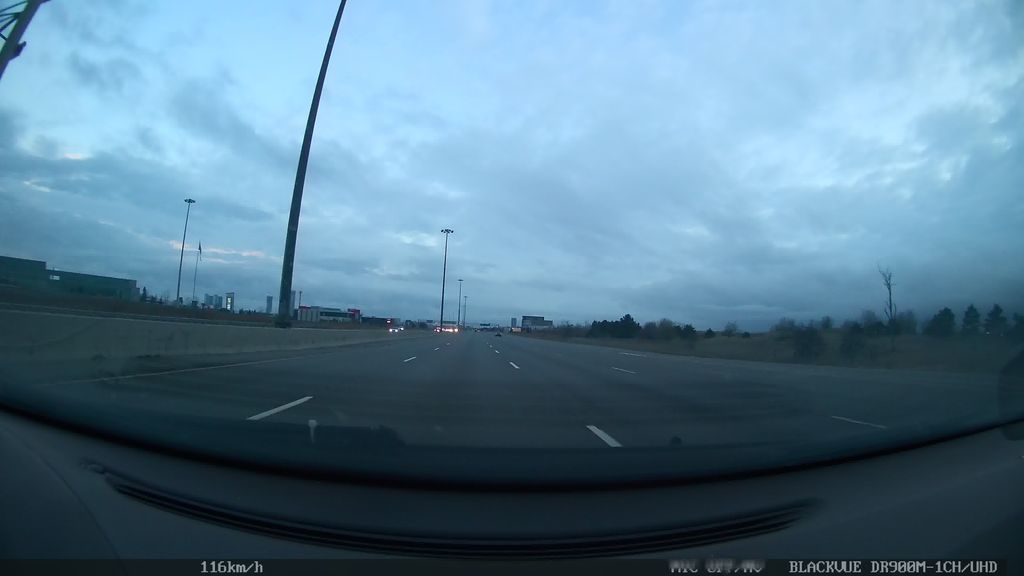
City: toronto